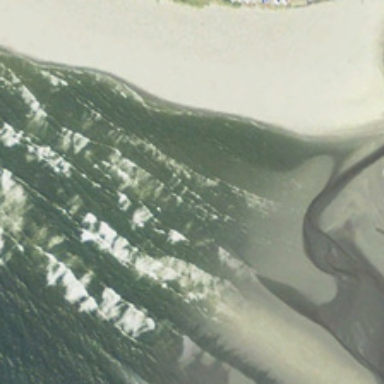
A white beach is near an ocean with many white waves .